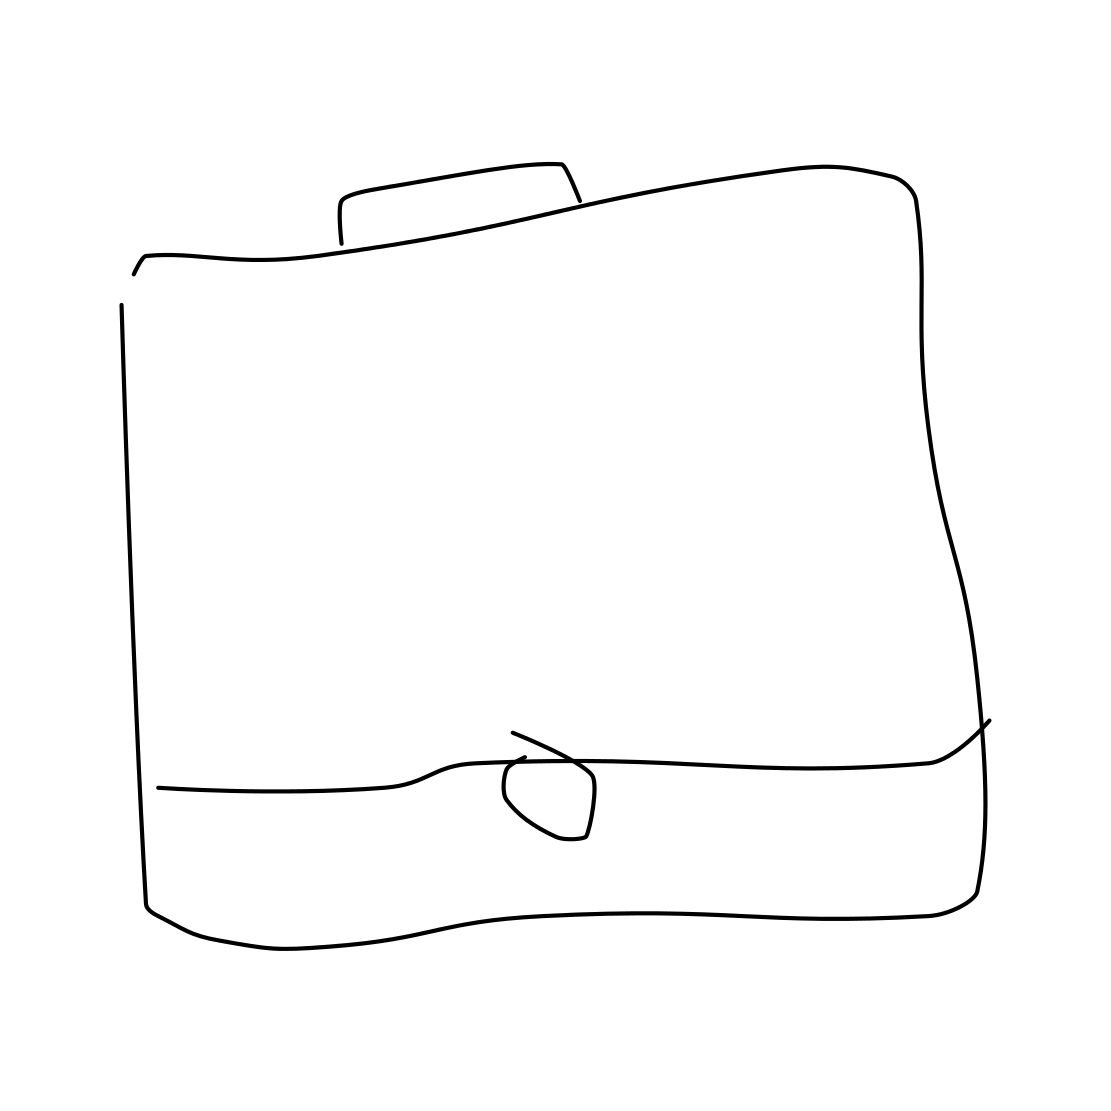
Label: purse